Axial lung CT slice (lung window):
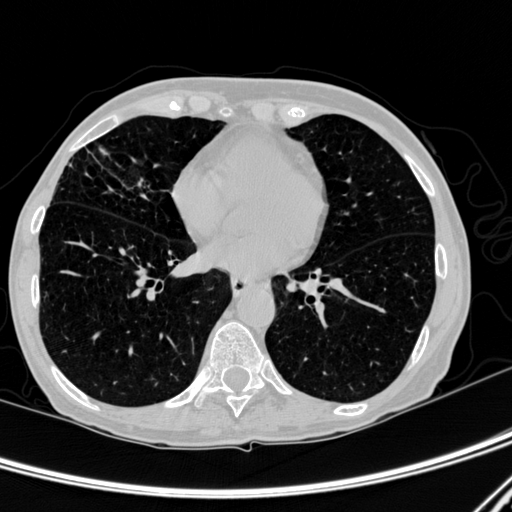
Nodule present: no